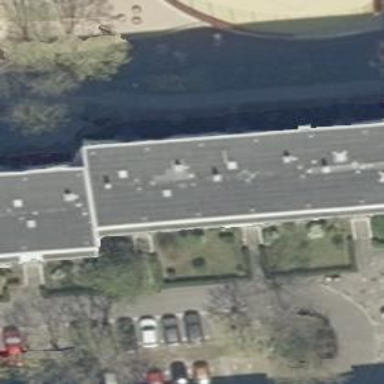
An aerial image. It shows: Building with apartments and flat roof.